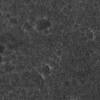
Atmospheric dust classification: not_dusty